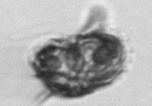
Label: Amylax